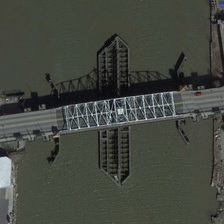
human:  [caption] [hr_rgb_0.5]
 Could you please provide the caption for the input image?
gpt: a bridge connects the two sides of the river .

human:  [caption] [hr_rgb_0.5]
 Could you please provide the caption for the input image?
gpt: a bridge is over a river with several buildings near it .

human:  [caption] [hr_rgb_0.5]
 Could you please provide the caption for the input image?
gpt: a bridge is over a river with several buildings near it .

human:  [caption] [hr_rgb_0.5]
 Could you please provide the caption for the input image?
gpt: one side of the bridge is the city, the other side is a green area .

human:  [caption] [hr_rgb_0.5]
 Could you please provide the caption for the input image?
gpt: a bridge connects the two sides of the river .